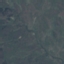
Label: HerbaceousVegetation